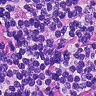
Metastatic tissue present: no